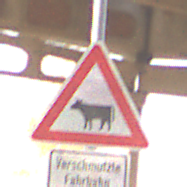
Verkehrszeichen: ViehtriebRechts
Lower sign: HinweiseAufGefahrenDurchVerbaleAngabe4
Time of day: SunriseSunset
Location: Roofed (Suburban)
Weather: Clear
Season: NotSpecified
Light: Natural